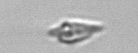
Label: Oxytoxum